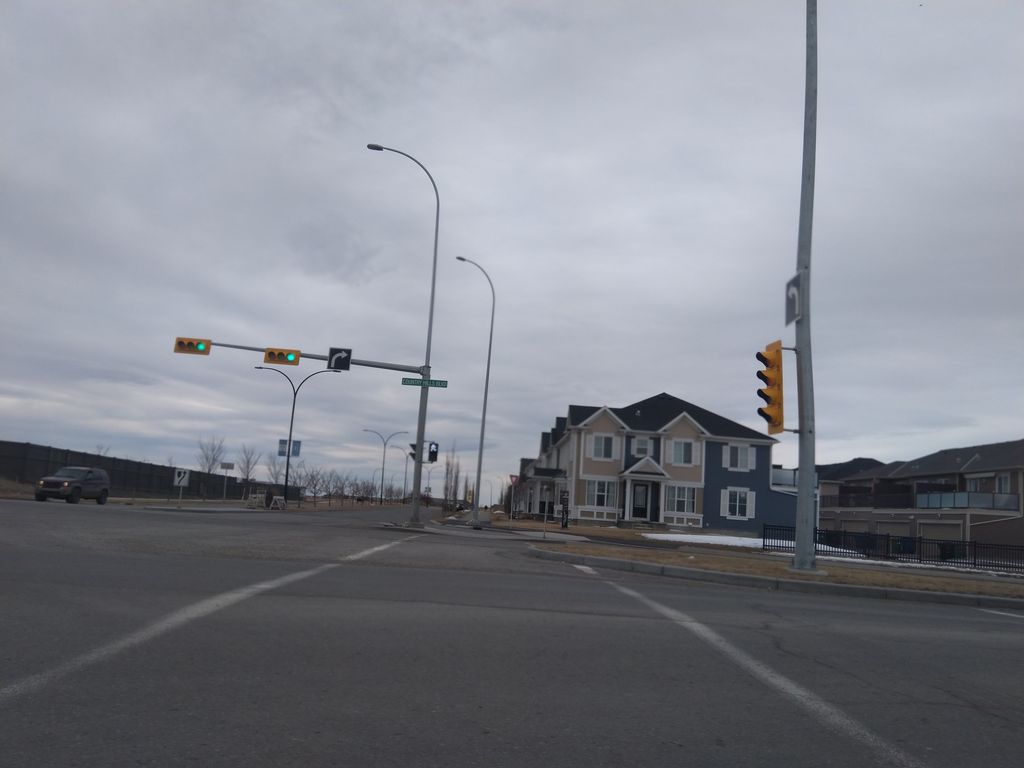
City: calgary